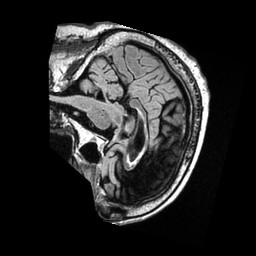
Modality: FLAIR
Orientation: sagittal
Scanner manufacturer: ge
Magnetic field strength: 1.5 T
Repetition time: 6 s
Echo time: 0.1242 s